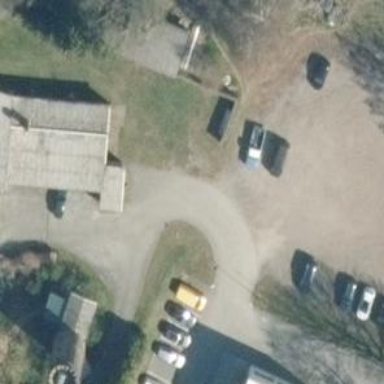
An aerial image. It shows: Driveway.